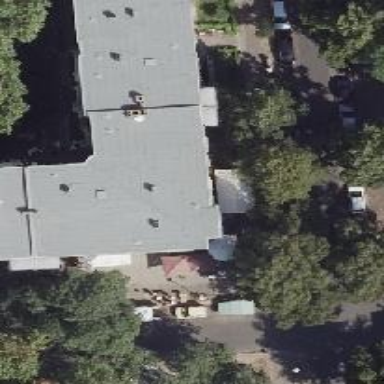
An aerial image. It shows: Cafe.